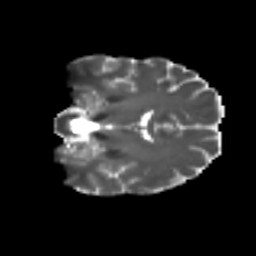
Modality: T2w
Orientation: coronal
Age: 52
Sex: female
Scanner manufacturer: ge
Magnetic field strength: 3 T
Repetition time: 7.8 s
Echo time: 0.0608 s